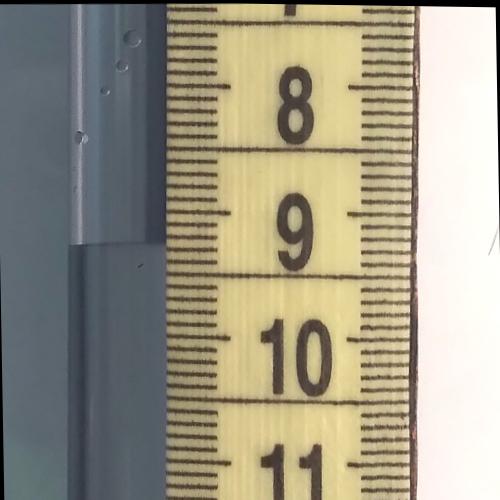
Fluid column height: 9.3 cm